Interaction volume radius: 5 \u00c5
Interaction volume height: 15 \u00c5
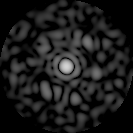
Disorder parameter: 0.7881